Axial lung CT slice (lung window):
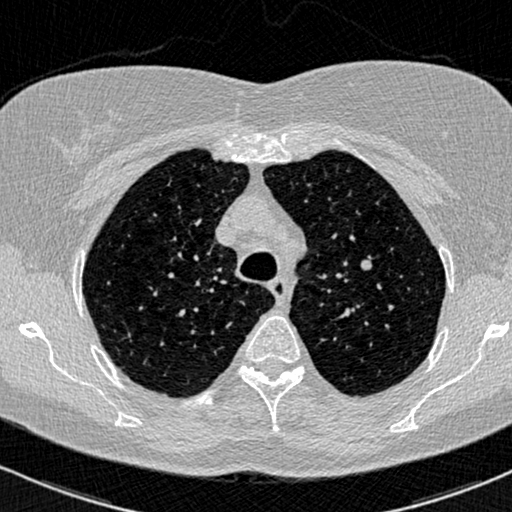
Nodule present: yes
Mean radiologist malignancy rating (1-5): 2.75